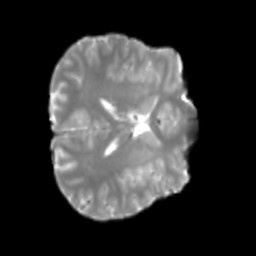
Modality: T2w
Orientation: axial
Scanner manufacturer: siemens
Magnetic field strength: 3 T
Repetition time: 4 s
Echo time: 0.0594 s